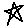
Label: star